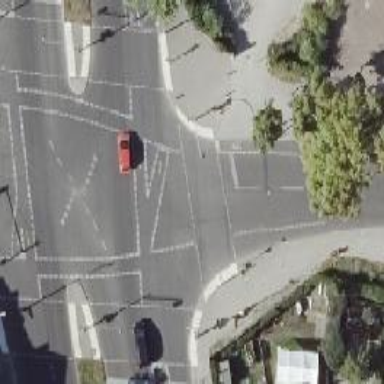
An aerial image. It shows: Road with traffic signals for signaling.